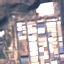
Land use / land cover: Industrial